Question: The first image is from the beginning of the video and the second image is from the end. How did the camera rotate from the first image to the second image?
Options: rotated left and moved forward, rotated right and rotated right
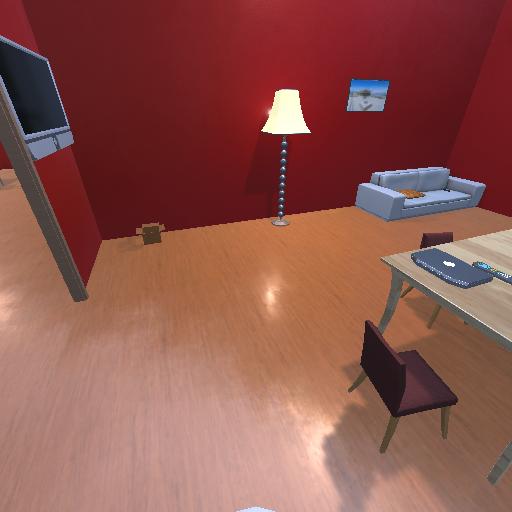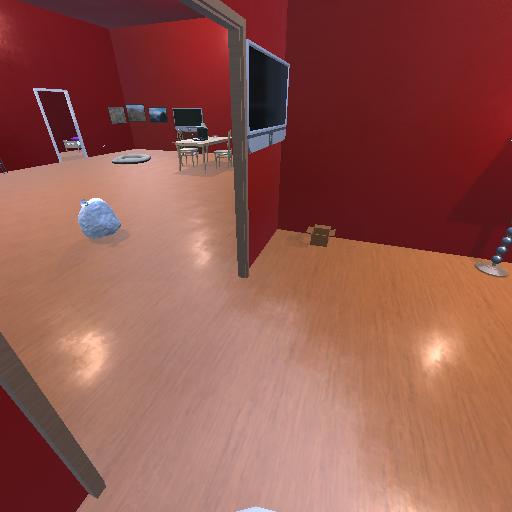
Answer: rotated left and moved forward